Question: I'm building a screen to recover seed phrase using <URL>, spanish...

Another concern about getting values from these widgets, using I am updating a data structure but it only works if the user clicks on the drop down word, how to deal with the case where the user writes the complete word without using auto-completion?
Sometime the completion is not very accurate, for example in a list with away, runway, subway and way, if the user input way it still show away, runway, subway before.
<URL>
1. How to deal with accents in auto-completion ?
2. How to handle with a user that don't select words in auto-completion dropdown ?
3. How to correct inaccurate auto-completion ?
PS: my tests are on Flutter Linux app
Sample of code:
'''
GridView.count(
shrinkWrap: true,
crossAxisCount: 4,
children: List.generate(24, (index) {
return Padding(
padding: const EdgeInsets.all(1),
child: Autocomplete<String>(
optionsBuilder: (TextEditingValue textEditingValue) {
if (textEditingValue.text == '') {
return const Iterable<String>.empty();
}
return widget.language.list.where((String option) {
return option
.contains(textEditingValue.text.toLowerCase());
});
},
onSelected: (String selection) {
sentence[index] = selection;
print(index.toString() + selection);
},
));
})),
'''
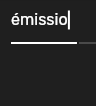
Answer: 1. exaby73 : " Using unicodelookup, the character in your code is actually 2 unicode characters (rendered as one), the letter e (0x65) and the combining acute accent ' (0x301). While when you type the letter in the app, you're using the single unicode character e (0xE9). " https://github.com/flutter/flutter/issues/104927#issuecomment-<PHONE>
<URL>
Code sample
'''
....
import 'package:unorm_dart/unorm_dart.dart' as unorm;
....
return frenchWordlist.where((String option) {
return option.contains(
unorm.nfkd(textEditingValue.text.toLowerCase())); // NFKD normalize using unorm_dart
});
....
'''